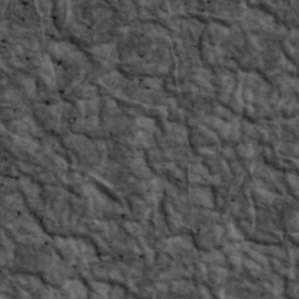
Label: non_frost